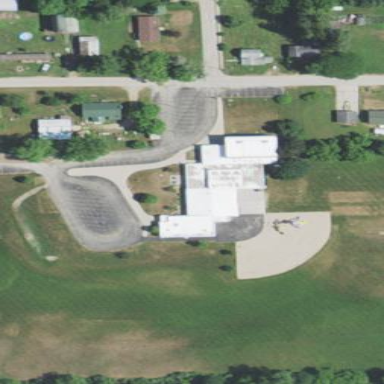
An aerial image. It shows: School building.